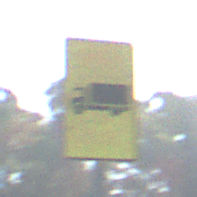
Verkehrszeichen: KFZZulaessigeGesamtmasse3Komma5TOhnePfeilsymbol
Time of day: MorningAfternoon
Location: Outdoor (Nature)
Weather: PartlyCloudy
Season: NotSpecified
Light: Natural